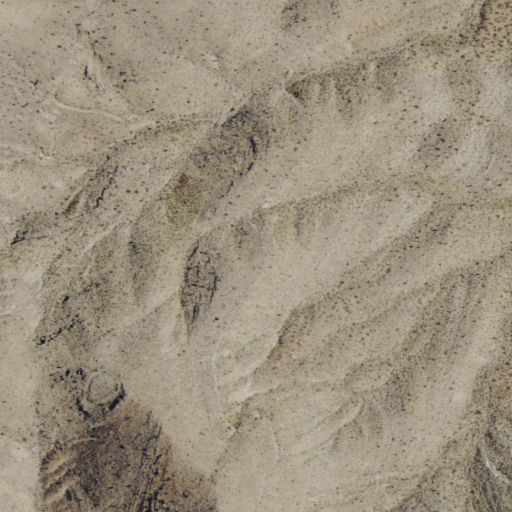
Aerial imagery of mountains in Nevada named Bunker Hills containing shrub and grassland